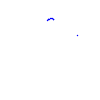
Particle: kaon